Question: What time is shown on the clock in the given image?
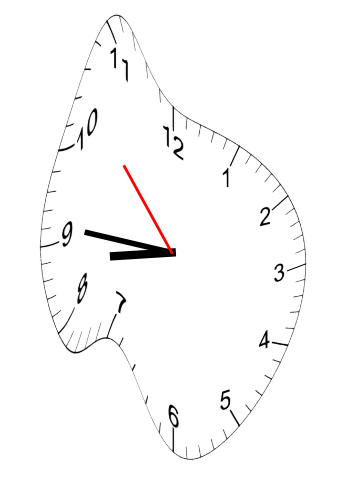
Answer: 08:45:53